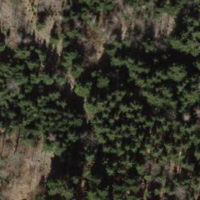
EUNIS habitat code: 44
Species observed at this site:
Cirsium arvense